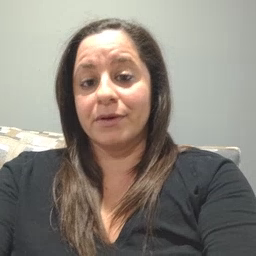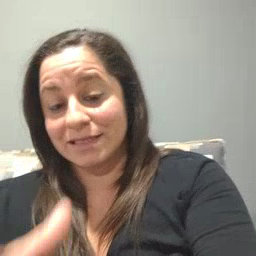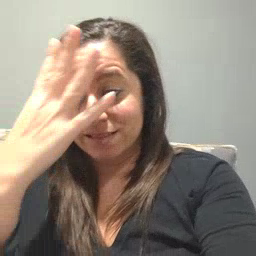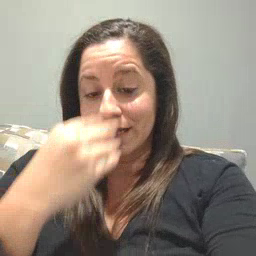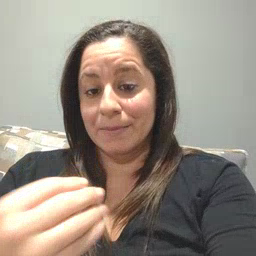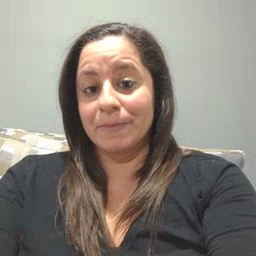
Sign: sleep